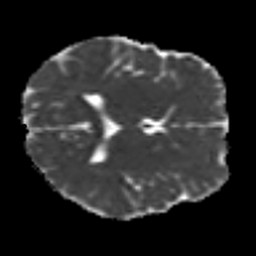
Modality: MD
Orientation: axial
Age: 25
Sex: female
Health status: healthy
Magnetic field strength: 3 T
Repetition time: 9 s
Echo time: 0.093 s